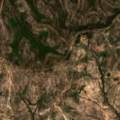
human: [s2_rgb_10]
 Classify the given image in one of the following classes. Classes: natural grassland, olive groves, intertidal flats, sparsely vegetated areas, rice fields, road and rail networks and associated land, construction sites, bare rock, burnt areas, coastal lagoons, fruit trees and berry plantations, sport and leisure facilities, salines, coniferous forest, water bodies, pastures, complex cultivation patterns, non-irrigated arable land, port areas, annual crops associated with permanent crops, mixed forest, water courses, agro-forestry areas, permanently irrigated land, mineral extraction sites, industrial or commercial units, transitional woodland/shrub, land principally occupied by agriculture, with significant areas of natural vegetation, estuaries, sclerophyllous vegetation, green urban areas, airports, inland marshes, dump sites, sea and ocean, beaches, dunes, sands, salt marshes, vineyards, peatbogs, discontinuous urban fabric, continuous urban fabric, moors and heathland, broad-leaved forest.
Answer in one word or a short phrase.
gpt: transitional woodland/shrub